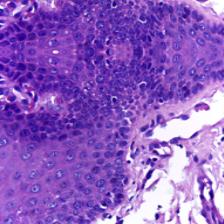
Diagnosis: Normal